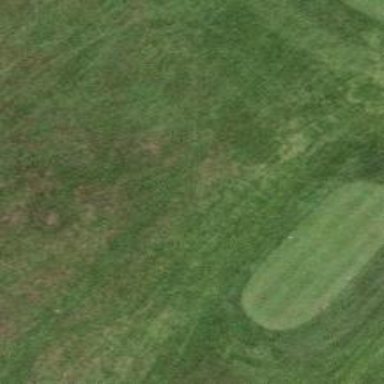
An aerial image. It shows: Grassy area designated as golf tee.